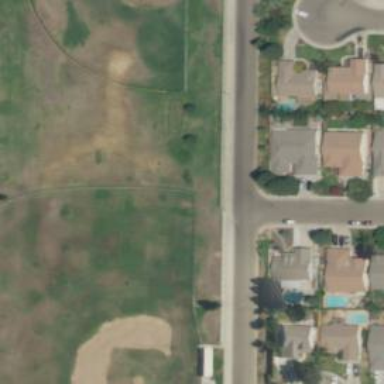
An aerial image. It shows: Baseball pitch for leisure land.